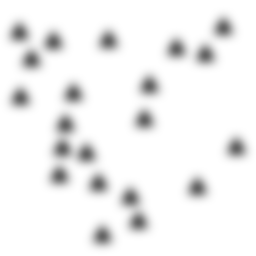
Squares: 0
Triangles: 21
Stars: 0
Total shapes: 21